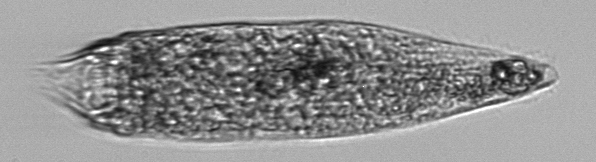
Label: Strombidium_conicum